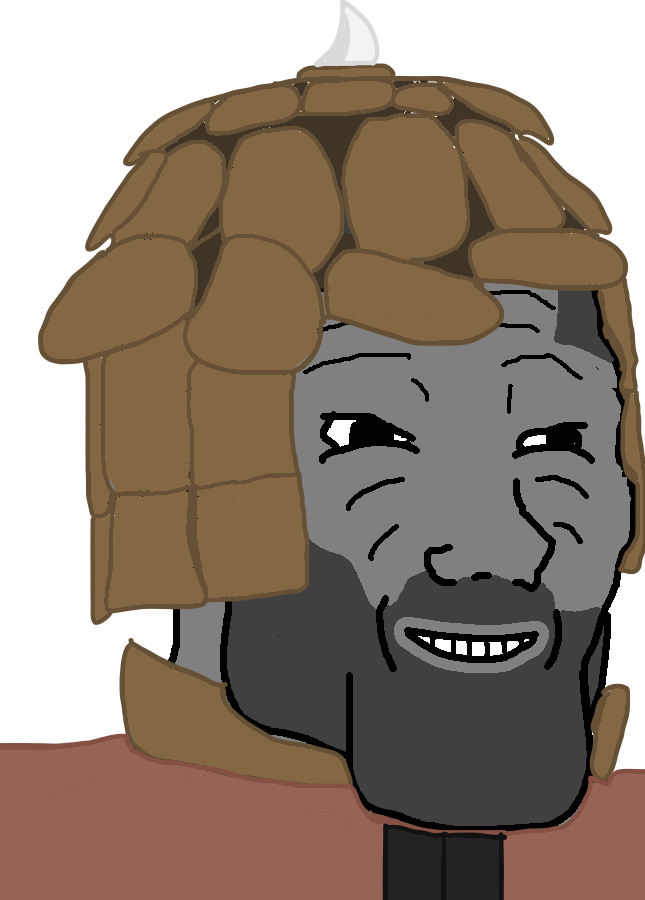
Label: 5_Grey_Chad